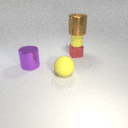
large yellow rubber sphere to the left of small red metal cube